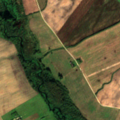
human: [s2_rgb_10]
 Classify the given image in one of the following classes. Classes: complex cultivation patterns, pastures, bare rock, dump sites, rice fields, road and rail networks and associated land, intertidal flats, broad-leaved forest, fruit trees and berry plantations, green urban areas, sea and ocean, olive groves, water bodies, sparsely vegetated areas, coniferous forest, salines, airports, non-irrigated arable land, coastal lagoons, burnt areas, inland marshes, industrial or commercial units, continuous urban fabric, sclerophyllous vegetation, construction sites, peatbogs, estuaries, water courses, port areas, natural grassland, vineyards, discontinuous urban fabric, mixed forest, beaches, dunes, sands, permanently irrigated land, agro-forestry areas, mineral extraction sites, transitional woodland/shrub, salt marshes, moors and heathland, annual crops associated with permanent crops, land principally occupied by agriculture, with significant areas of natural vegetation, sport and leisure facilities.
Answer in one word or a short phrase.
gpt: non-irrigated arable land, transitional woodland/shrub